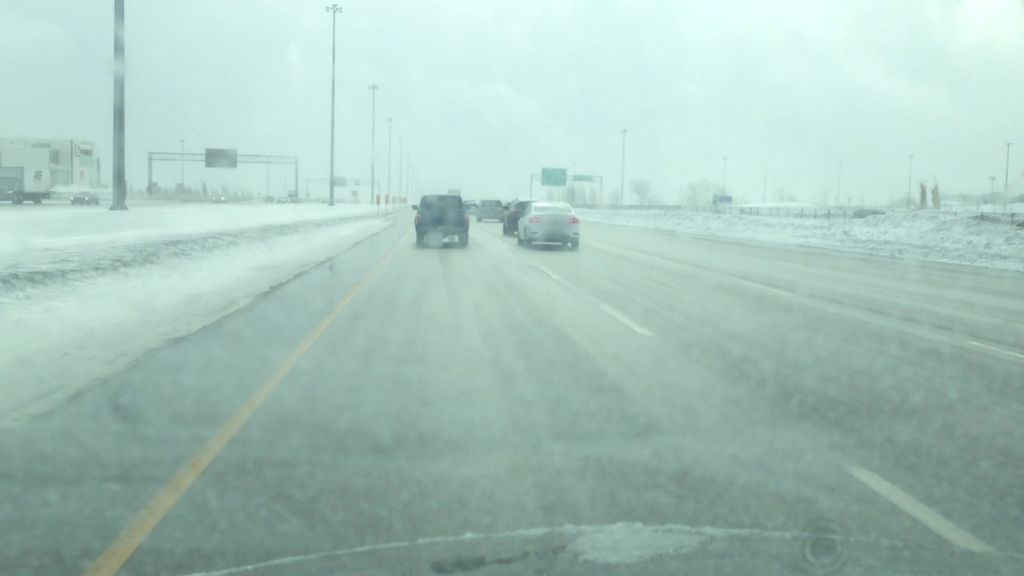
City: montreal